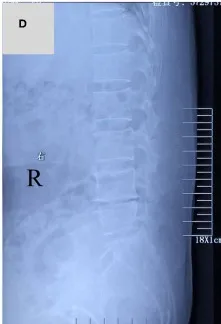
(A-F) lumbar vertebrae X-ray in 6 position: X-ray films showed that the L4/5 intervertebral height was obviously collapsed.
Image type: radiology (x_ray)